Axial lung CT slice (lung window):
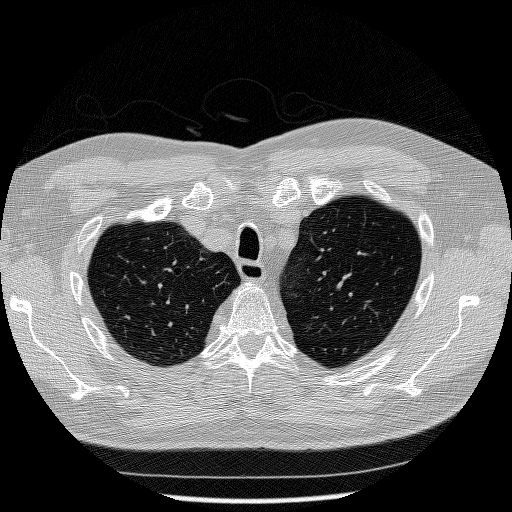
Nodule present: no